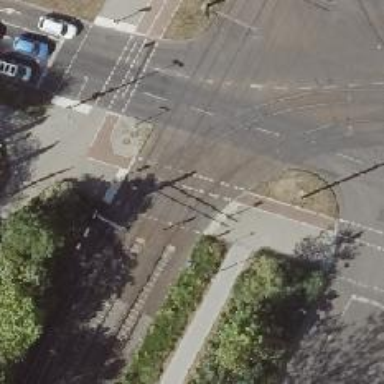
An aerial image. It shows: Tram crossing with traffic signals.